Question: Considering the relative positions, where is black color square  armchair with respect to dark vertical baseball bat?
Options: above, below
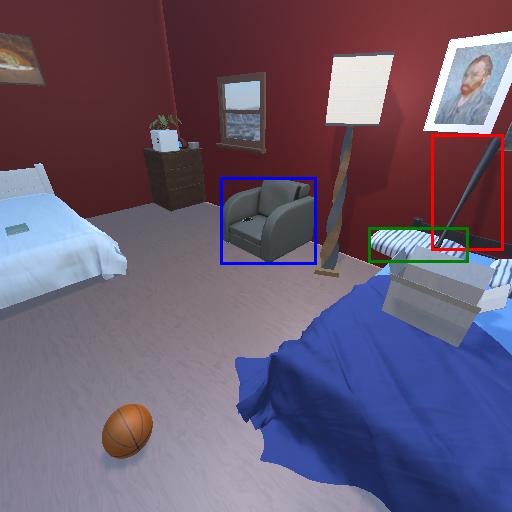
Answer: above